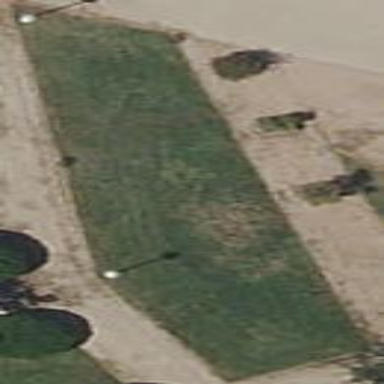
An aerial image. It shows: Open area covered with grass.